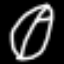
Label: leaf